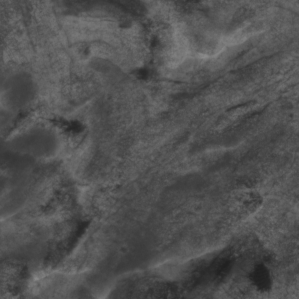
Label: non_frost